Question: I have this property in my .h file:
'''
@property (nonatomic, readwrite) NSInteger gameMode;
'''
And I have this setter in the corresponding .m file:
'''
- (void)setGameMode:(NSInteger)mode {
self.gameMode = mode;
NSLog(@"game mode %d", self.gameMode);
}
'''
In my view controller, I have this function to call the setter when I touch a button:
'''
- (IBAction)touchCardButton:(UIButton *)sender {
if ([self.game disableModeChooseAtFirstTouch]) {
[self.game setGameMode:self.modeSegmentedControl.selectedSegmentIndex];
}
'''
But when I click the button in simulator, it will stop here:
'''
self.gameMode = mode;
'''
And says:
> Thread 1: EXC_BAD_ACCESS
Update:
If I add a NSLog before it, like this:
'''
- (void)setGameMode:(NSInteger)mode {
NSLog(@"game mode %d", self.gameMode);
self.gameMode = mode;
NSLog(@"game mode %d", self.gameMode);
}
'''
It will keep printing 'game mode: 0'

Can anybody tell me why? Thanks!
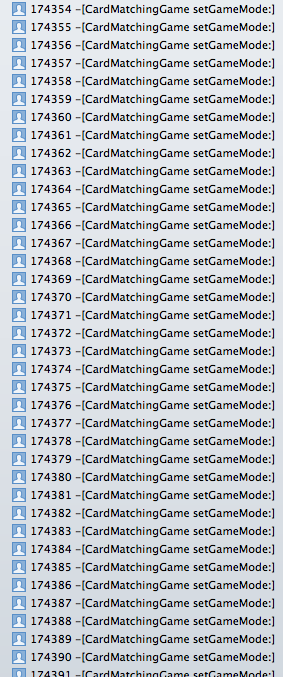
Answer: Yes, I can tell you why. You are invoking the setter in the setter, causing infinite recursion, stack overflow, and a crash.
Your setGameMode method should read:
'''
- (void)setGameMode:(NSInteger)mode
{
_gameMode = mode; //Don't use the setter in the implementation of the setter.
NSLog(@"game mode %d", self.gameMode);
}
'''